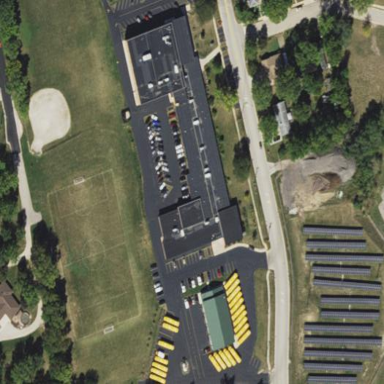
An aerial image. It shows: School building.